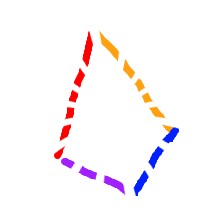
Shape: kite